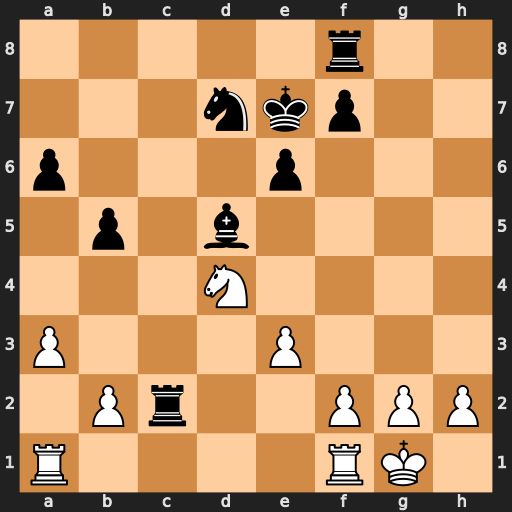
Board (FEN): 5r2/3nkp2/p3p3/1p1b4/3N4/P3P3/1Pr2PPP/R4RK1
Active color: w
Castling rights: -
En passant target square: -
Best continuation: Nxc2